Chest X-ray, PA view. Patient: 19 years old, sex F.
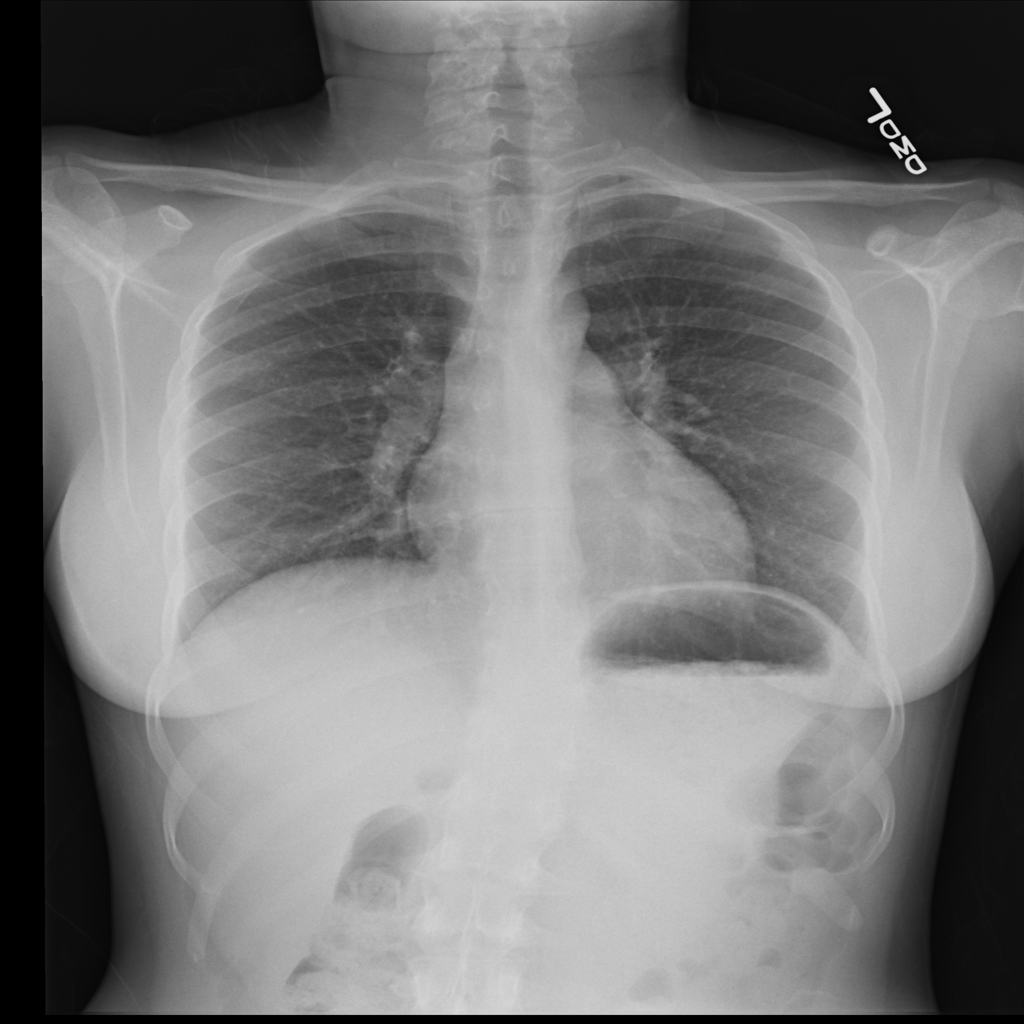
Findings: No Finding